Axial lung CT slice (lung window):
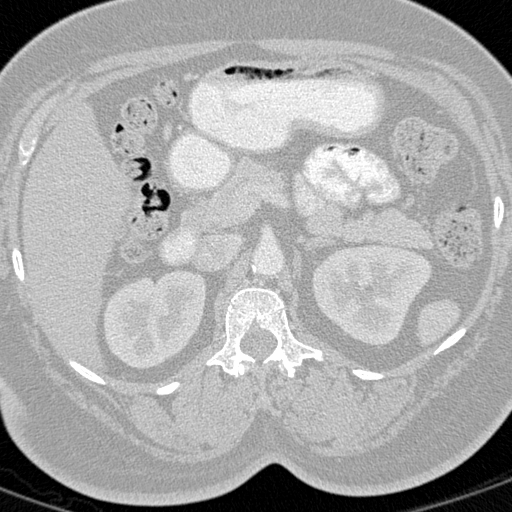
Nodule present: no